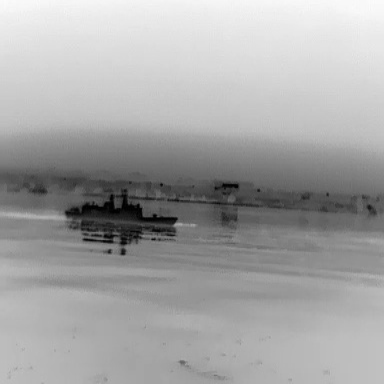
There is a warship in the infrared image.